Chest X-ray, AP view. Patient: 66 years old, sex M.
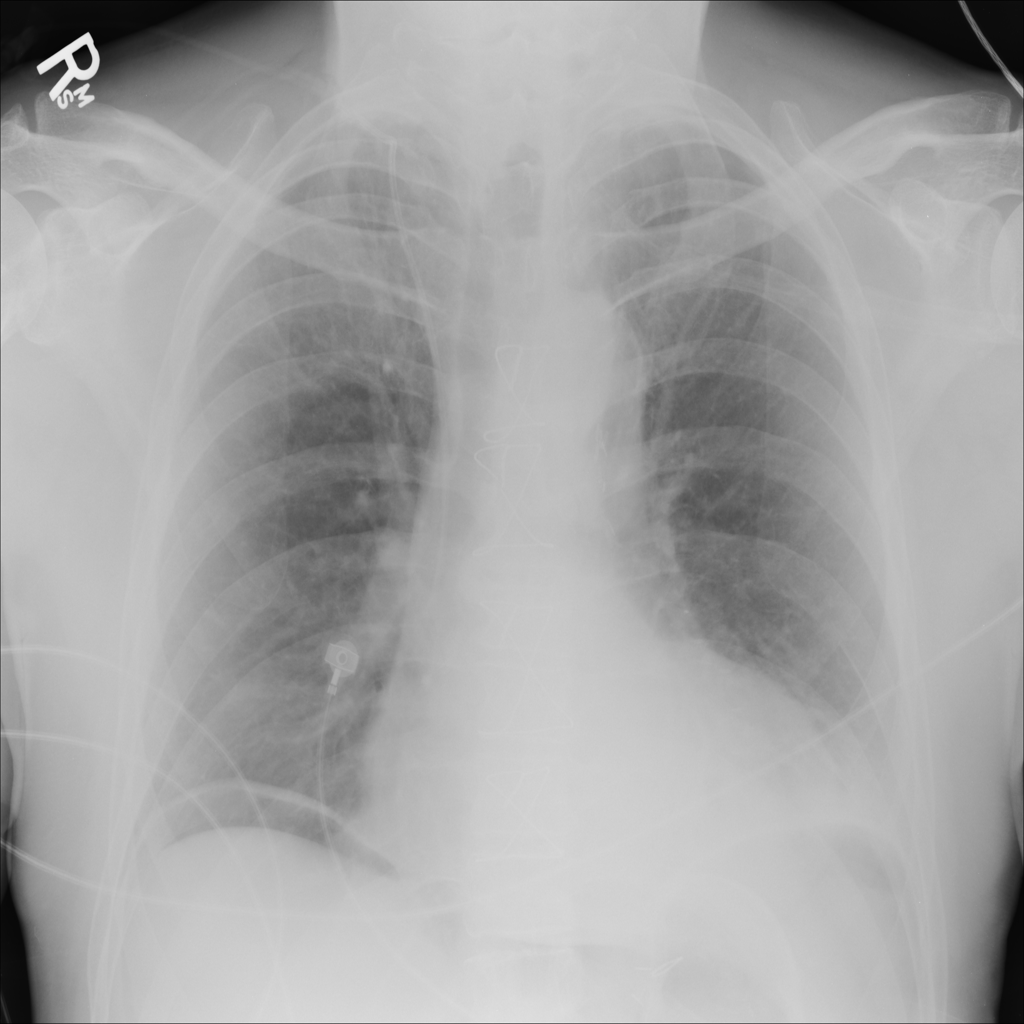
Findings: Atelectasis